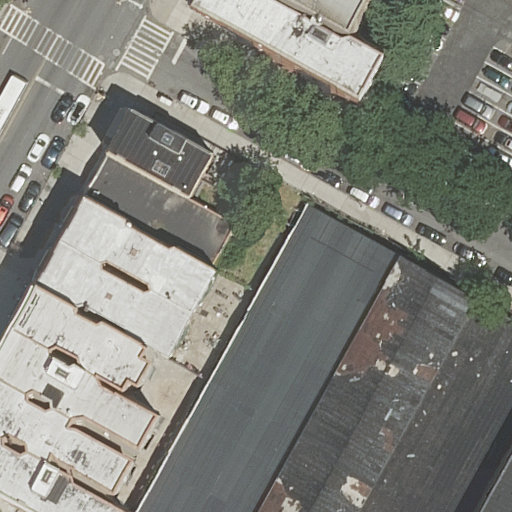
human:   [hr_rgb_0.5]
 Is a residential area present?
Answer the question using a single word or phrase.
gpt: yes

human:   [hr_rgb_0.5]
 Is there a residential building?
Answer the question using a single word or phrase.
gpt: yes

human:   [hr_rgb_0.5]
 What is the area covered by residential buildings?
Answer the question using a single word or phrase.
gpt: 6041m2

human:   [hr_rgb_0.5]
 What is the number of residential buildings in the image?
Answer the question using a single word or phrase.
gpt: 13

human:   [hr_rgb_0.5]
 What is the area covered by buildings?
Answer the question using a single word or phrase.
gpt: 6041m2

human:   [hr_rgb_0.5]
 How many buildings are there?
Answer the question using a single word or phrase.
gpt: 13

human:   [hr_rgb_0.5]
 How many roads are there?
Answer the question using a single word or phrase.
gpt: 2

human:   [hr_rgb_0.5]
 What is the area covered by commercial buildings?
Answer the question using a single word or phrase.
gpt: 0m2

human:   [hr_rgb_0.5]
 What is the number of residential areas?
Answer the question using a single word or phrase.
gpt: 1

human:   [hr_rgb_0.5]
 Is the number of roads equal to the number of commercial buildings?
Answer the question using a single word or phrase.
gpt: no

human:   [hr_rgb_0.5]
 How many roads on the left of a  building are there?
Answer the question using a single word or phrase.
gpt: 2

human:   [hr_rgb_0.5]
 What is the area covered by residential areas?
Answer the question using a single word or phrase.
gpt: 4140m2

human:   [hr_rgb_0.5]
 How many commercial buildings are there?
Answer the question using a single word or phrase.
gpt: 0

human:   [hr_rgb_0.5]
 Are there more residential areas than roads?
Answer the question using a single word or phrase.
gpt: no

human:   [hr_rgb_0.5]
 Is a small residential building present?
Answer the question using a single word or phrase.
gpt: yes

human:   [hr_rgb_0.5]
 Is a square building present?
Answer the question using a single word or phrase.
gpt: no

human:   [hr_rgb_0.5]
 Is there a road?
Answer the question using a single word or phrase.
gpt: yes

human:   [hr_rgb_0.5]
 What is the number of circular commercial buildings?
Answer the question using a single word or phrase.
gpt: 0

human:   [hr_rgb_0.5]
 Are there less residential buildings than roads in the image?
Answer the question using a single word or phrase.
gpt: no

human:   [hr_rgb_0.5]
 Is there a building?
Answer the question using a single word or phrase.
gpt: yes

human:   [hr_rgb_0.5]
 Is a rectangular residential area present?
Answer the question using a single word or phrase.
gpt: yes

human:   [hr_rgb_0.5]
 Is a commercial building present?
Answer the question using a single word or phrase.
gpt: no

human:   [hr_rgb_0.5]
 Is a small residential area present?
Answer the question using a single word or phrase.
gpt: no

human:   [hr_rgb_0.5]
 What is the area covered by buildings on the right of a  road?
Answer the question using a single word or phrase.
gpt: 4905m2

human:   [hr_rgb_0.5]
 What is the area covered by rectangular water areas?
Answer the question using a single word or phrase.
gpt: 0m2

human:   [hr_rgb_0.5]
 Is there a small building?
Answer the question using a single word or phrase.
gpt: yes

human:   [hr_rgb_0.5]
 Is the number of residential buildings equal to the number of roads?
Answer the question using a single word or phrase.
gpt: no

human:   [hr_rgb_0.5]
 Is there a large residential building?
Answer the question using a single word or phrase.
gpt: yes

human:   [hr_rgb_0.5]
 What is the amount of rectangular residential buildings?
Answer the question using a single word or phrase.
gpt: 5

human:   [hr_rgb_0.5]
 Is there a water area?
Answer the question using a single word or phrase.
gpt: no

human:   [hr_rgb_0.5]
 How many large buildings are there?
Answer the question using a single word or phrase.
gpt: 3

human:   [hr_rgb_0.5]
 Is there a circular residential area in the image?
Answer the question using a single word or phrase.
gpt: no

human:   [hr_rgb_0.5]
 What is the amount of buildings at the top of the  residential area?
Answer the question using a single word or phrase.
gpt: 0

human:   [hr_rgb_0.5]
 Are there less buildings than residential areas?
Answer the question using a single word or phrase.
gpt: no

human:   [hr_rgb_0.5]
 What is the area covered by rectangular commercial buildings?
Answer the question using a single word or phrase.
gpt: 0m2

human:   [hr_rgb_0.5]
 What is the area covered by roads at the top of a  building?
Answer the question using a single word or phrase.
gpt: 0m2

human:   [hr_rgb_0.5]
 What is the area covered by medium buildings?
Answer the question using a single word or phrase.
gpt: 2096m2

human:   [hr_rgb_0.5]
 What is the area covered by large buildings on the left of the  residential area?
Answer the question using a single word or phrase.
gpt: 1683m2

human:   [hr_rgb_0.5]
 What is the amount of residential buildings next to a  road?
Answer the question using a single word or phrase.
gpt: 13

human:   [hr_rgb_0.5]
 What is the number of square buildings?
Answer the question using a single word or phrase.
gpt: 0

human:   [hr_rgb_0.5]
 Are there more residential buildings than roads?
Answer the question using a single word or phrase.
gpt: yes

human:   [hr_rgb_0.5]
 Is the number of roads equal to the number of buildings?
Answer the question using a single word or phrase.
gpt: no

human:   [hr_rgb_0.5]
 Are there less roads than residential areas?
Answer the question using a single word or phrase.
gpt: no

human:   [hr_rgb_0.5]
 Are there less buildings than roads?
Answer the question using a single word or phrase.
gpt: no

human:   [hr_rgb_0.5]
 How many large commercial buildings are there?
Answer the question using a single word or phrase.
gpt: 0

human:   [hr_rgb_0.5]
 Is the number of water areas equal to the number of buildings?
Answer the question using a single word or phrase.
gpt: no

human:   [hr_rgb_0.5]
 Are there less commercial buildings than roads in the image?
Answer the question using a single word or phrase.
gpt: yes

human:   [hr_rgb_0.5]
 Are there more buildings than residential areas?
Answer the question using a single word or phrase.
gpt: yes

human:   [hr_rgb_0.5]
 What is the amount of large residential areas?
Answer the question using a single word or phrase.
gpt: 1

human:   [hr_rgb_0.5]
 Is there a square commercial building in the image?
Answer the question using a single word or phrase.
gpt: no

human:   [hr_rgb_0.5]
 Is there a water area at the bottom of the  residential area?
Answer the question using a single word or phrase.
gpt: no

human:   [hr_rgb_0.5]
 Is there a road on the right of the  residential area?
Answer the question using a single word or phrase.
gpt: no

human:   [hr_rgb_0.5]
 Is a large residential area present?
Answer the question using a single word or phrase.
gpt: yes

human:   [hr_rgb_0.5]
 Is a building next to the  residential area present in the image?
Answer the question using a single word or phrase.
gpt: yes

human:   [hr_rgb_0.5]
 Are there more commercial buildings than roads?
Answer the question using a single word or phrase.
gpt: no

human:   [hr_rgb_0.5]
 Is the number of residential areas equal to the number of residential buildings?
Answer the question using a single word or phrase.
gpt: no

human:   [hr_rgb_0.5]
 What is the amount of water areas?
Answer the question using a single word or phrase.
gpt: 0

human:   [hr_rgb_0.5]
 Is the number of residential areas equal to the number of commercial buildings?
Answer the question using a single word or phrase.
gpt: no

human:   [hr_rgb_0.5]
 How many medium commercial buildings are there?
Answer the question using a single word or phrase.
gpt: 0

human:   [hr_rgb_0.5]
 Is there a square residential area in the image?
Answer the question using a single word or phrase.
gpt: no

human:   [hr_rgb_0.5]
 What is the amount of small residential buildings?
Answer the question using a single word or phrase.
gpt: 2

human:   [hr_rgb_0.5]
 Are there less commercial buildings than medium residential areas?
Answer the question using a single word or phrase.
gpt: no

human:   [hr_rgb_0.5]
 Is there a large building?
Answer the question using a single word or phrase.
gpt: yes

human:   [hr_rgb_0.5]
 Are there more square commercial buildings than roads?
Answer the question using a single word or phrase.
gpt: no